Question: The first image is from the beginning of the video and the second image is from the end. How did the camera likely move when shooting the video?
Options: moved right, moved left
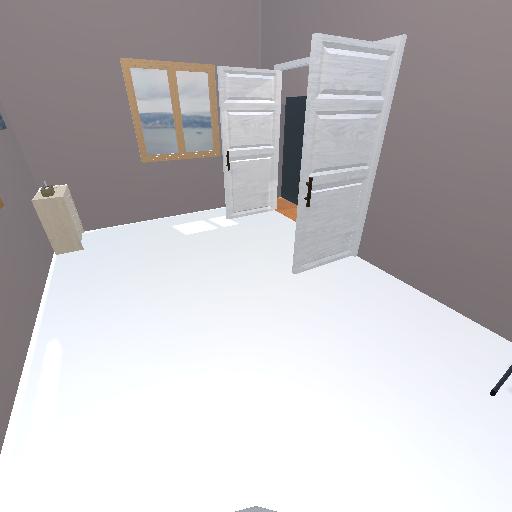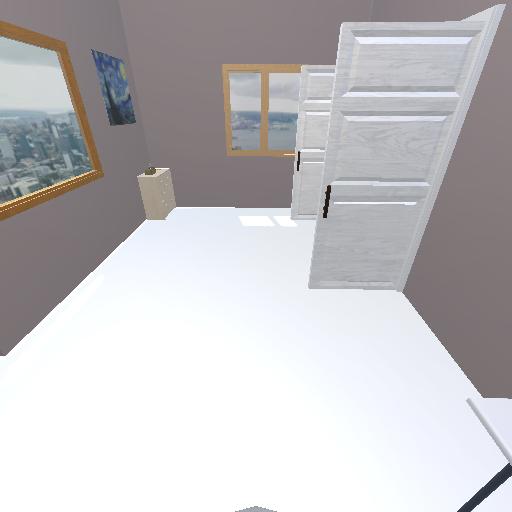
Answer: moved right